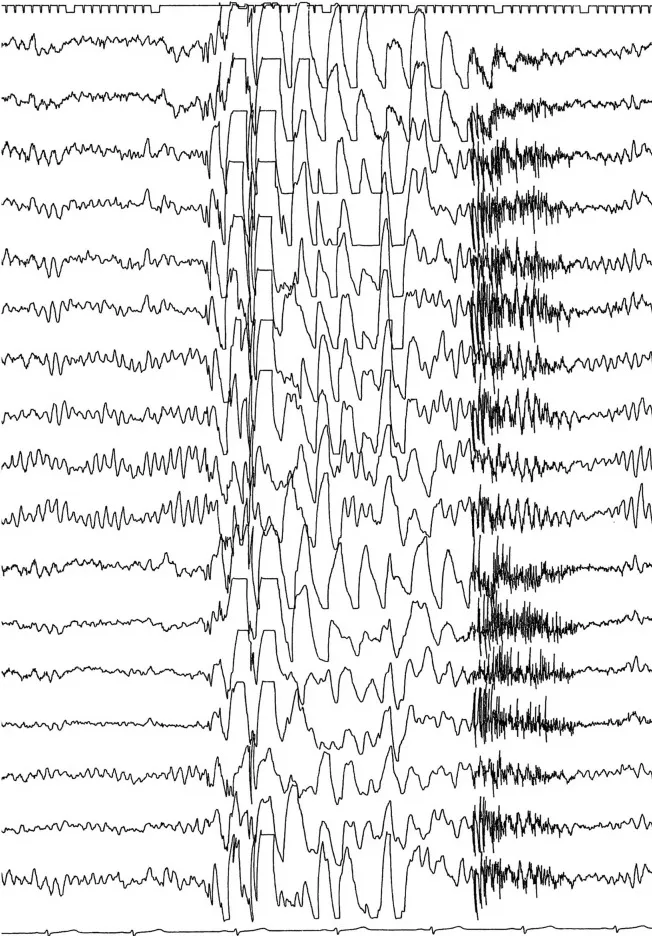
Interictal EEG from Case 4 when JME developed. Awake record at 12 years 7 months old, on no medication. Generalized polyspikes-and-waves are apparent.
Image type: electrography (eeg)